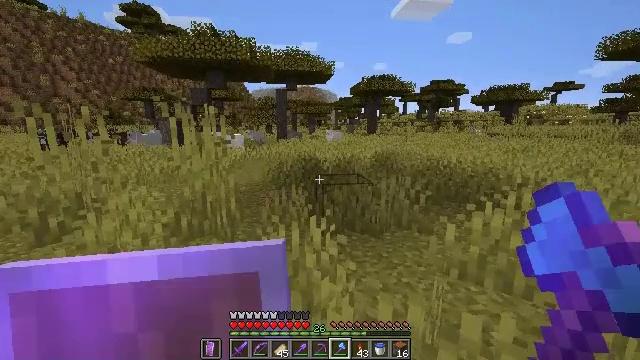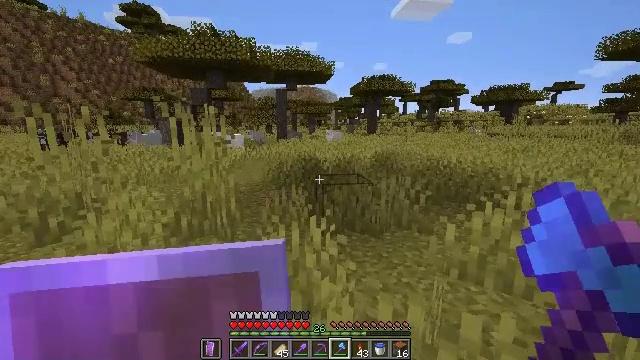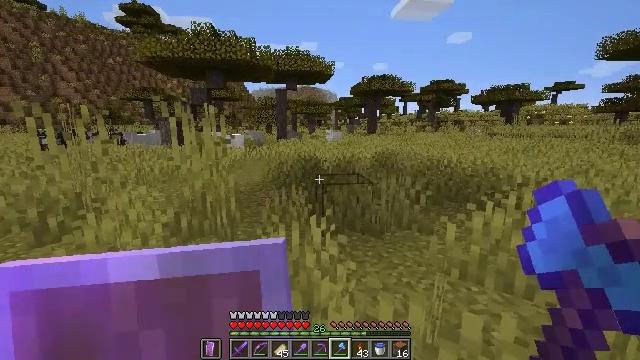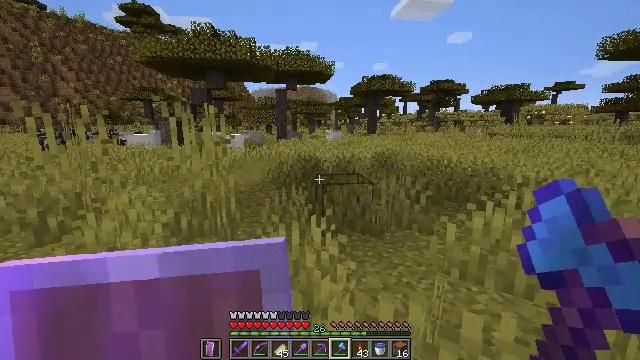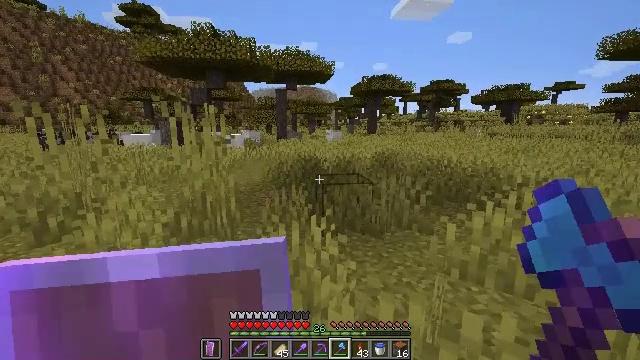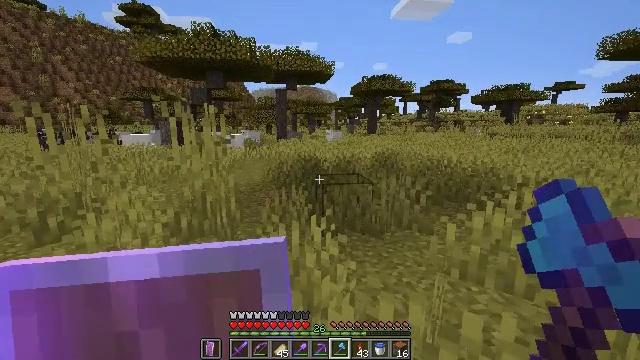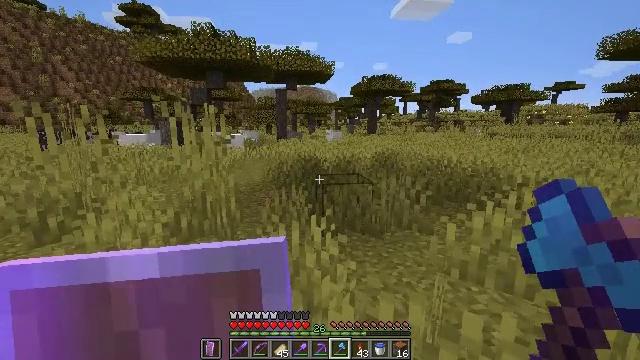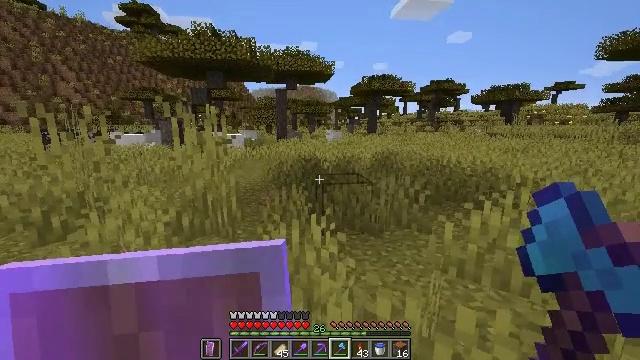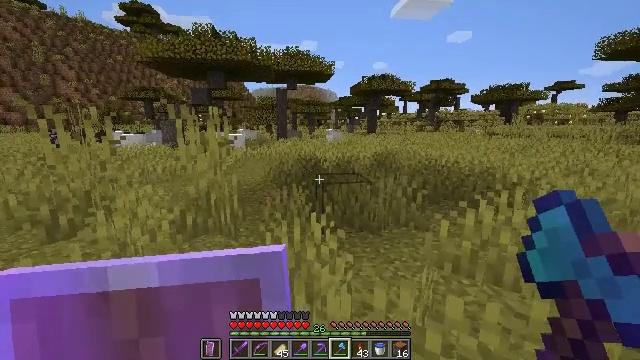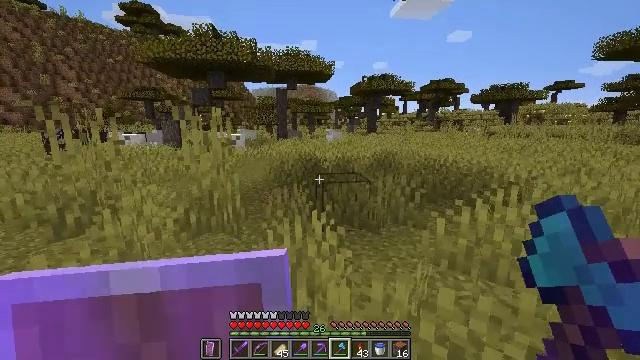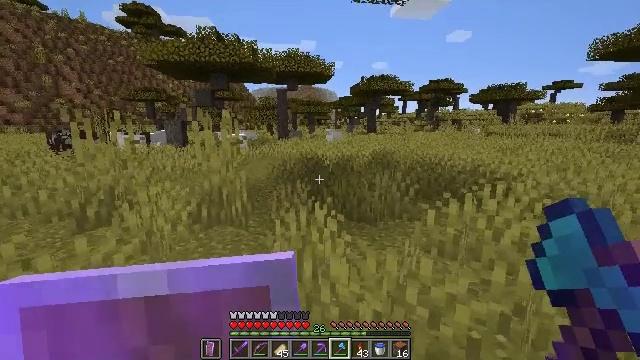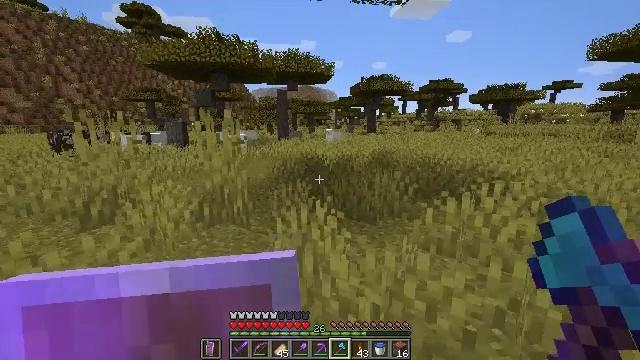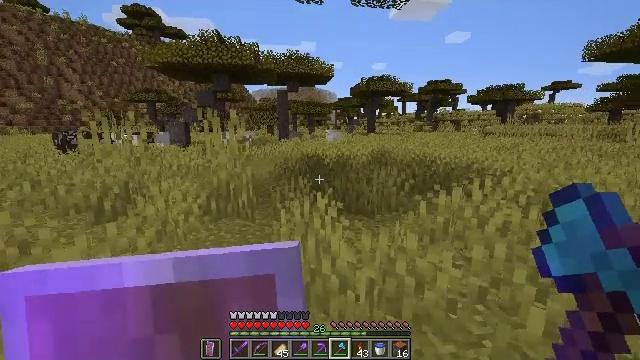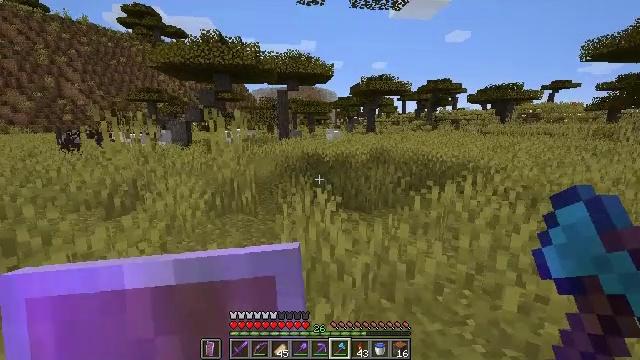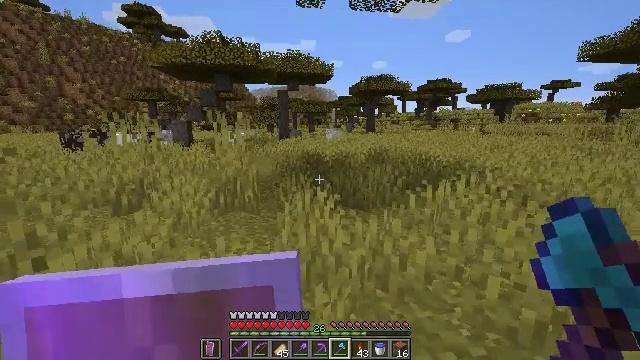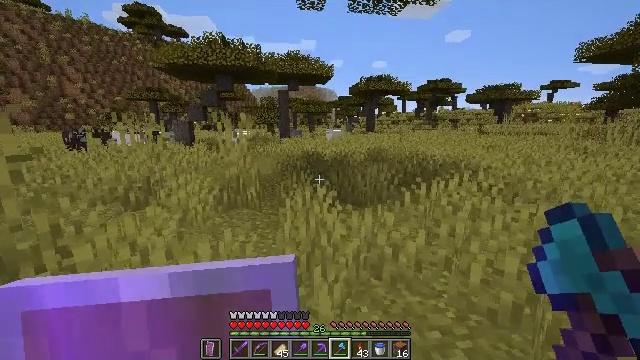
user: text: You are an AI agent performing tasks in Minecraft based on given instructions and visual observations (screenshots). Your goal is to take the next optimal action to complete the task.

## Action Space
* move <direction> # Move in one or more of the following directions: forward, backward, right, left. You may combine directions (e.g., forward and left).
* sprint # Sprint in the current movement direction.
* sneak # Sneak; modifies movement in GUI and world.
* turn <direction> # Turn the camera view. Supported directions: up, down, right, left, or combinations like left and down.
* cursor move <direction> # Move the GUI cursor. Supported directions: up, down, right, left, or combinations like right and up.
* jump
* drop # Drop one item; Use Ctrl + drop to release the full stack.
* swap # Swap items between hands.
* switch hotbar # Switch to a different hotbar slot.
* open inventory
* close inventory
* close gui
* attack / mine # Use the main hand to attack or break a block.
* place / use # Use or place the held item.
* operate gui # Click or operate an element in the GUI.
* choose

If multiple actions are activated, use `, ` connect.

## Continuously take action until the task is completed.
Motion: motion action
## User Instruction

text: drop acacia leaves
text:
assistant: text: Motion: no_op
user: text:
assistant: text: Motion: no_op
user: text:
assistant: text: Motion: no_op
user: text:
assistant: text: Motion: no_op
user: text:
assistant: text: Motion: no_op
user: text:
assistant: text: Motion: no_op
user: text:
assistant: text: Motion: move back
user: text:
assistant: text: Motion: move back
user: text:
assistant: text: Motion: move back
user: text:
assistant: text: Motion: move back
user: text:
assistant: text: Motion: move back
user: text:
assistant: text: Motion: move back
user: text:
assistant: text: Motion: move back
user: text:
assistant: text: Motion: move back
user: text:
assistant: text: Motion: no_op
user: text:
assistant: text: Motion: no_op
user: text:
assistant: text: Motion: no_op
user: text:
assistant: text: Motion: no_op
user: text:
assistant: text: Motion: no_op
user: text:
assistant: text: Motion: no_op
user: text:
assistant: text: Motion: no_op
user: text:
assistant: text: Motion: no_op
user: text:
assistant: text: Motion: no_op
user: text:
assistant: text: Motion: no_op
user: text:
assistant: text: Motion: no_op
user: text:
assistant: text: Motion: no_op
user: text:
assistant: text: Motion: no_op
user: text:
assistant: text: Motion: no_op
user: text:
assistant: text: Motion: no_op
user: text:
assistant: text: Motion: no_op